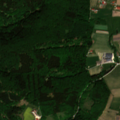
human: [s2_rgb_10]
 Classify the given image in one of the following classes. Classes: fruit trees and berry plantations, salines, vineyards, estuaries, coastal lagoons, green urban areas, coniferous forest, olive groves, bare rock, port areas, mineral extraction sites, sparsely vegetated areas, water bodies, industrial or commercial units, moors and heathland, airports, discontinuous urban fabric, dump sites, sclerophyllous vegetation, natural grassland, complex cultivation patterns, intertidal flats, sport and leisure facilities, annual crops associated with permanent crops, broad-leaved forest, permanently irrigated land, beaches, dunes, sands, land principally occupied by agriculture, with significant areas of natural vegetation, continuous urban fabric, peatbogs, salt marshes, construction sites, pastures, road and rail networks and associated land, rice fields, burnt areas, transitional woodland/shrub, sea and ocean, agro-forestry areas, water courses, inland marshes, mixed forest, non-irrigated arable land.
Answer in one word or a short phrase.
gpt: non-irrigated arable land, broad-leaved forest, mixed forest